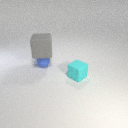
small cyan rubber cube in front of small blue rubber sphere